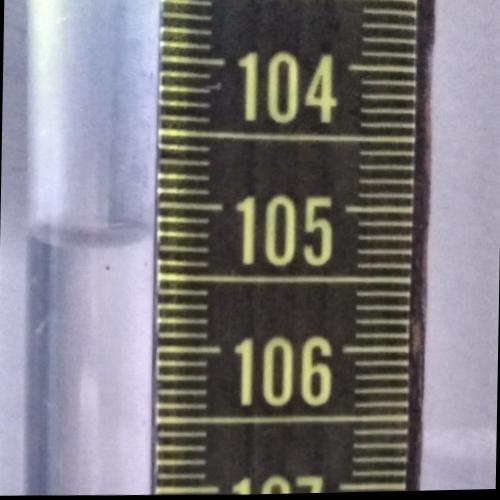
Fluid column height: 105.3 cm